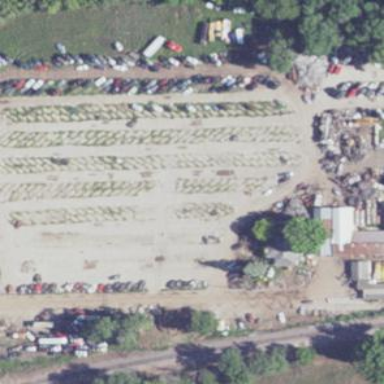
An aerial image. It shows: Scrap yard located in industrial area.